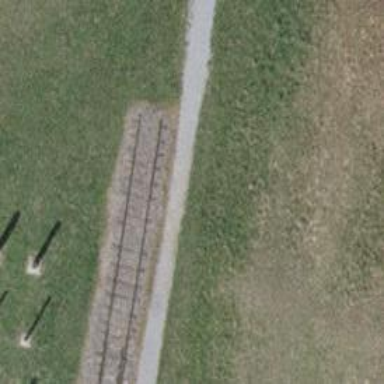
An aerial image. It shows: Abandoned railway.